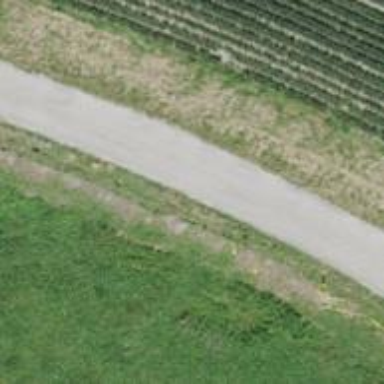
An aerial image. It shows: Gravel track road.